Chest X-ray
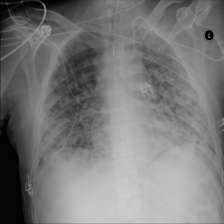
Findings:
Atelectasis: negative
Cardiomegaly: negative
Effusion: negative
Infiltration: positive
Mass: negative
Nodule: positive
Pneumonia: negative
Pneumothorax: negative
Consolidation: negative
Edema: negative
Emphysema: negative
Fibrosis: negative
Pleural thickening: negative
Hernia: negative